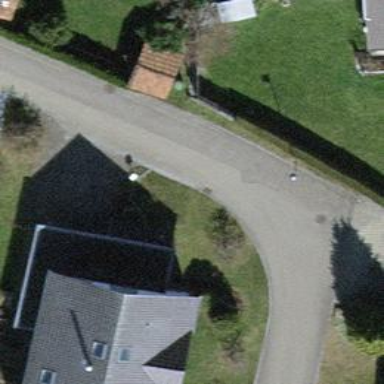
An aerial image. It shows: Residential road with asphalt surface and no sidewalks.